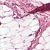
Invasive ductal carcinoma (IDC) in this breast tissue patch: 0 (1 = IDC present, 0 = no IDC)